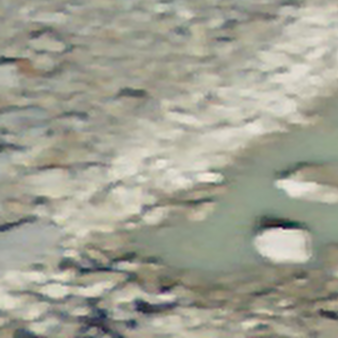
Label: bouldering_area